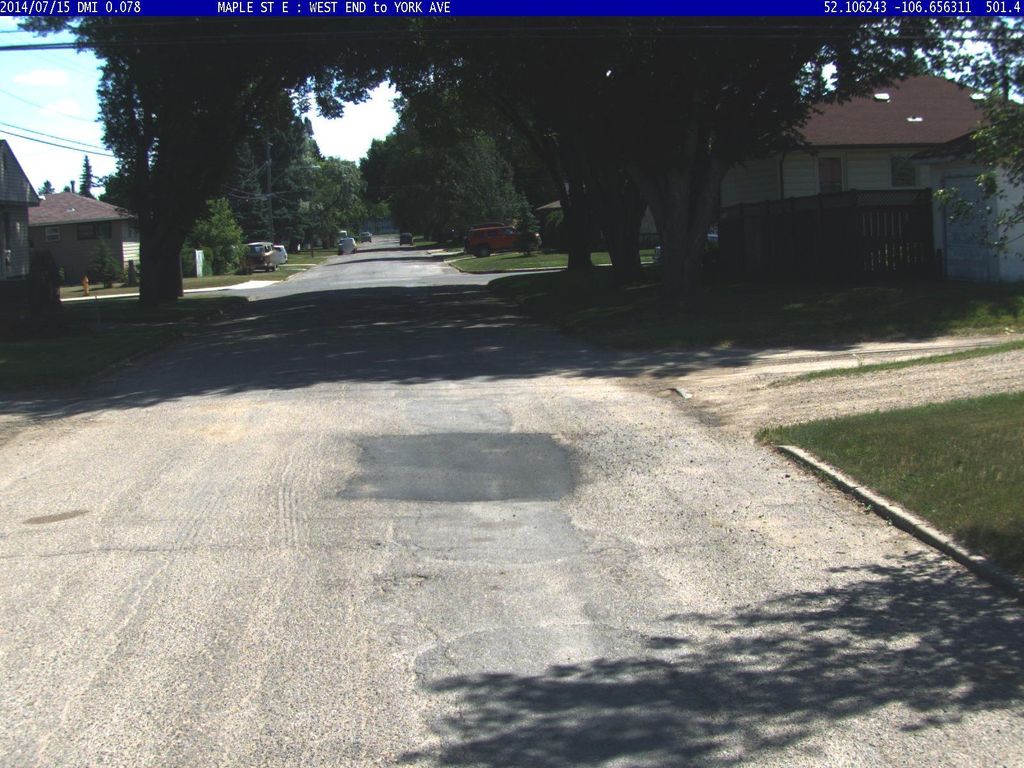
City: saskatoon